Interaction volume radius: 5 \u00c5
Interaction volume height: 20 \u00c5
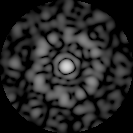
Disorder parameter: 0.6827